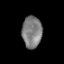
Tissue: lung
Cell type: Epithelial cells
Senescence score: 0.2401
Nuclear area (px): 619
Mean DAPI intensity: 125.436